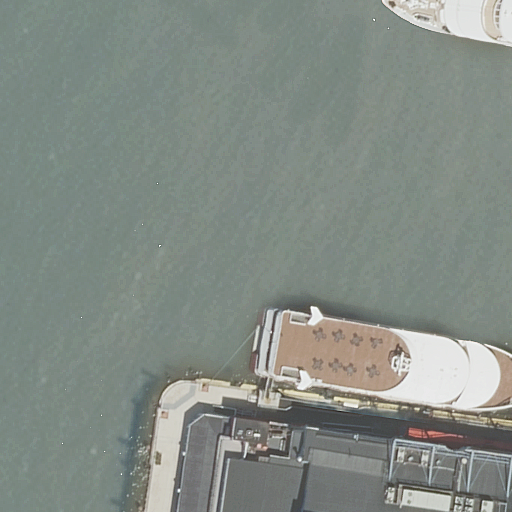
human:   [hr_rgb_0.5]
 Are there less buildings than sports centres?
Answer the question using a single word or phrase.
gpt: no

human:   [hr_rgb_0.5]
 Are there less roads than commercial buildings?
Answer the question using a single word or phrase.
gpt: no

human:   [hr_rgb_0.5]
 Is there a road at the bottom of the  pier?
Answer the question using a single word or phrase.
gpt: no

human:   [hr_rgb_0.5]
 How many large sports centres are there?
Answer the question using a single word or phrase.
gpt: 1

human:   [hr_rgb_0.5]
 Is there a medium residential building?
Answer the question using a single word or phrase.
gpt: no

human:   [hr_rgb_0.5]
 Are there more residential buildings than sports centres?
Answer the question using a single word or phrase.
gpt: no

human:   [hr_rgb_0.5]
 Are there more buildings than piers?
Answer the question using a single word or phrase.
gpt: no

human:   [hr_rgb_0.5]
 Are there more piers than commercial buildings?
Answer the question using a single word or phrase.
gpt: yes

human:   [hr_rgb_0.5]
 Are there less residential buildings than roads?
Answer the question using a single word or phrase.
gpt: no

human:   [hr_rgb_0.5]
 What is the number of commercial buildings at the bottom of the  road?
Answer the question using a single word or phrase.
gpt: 0

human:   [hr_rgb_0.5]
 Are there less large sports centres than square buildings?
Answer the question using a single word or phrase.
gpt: no

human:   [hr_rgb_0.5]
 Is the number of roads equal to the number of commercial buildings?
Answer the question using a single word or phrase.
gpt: no

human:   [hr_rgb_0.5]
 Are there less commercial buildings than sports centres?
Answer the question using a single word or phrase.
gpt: yes

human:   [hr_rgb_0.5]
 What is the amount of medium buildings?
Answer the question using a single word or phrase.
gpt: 0

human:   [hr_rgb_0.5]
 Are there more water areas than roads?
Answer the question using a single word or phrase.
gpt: no

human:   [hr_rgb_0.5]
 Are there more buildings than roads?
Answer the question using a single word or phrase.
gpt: no

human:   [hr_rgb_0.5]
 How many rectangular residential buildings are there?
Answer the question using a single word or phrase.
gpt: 0

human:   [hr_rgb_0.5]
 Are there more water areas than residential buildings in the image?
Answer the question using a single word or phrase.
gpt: no

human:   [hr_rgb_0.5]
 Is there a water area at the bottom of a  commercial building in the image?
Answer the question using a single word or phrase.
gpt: no

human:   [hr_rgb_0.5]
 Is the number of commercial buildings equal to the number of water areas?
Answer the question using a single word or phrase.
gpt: no

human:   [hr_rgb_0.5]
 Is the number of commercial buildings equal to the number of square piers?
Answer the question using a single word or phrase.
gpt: yes

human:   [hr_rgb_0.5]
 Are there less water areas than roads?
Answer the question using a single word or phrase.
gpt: no

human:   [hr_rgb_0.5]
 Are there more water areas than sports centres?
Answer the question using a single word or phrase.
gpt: no

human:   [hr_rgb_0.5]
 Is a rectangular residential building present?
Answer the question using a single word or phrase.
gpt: no

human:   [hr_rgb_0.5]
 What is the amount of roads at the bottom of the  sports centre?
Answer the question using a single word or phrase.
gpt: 0

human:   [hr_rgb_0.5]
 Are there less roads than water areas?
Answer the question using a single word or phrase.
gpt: no

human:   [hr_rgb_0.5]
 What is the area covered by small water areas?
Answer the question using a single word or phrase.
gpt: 0m2

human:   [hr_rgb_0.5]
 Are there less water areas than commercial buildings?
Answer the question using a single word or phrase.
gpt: no

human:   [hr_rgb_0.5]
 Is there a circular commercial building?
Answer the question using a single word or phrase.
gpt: no

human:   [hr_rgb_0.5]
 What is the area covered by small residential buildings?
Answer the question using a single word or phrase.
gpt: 0m2

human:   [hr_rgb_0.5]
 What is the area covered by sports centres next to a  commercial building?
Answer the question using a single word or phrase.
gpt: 0m2

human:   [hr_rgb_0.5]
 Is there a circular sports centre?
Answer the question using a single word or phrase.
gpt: no

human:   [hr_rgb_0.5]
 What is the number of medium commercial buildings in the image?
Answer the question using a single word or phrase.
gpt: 0

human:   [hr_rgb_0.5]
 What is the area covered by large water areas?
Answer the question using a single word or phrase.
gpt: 8863m2

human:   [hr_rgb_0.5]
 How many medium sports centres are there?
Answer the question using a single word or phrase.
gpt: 0

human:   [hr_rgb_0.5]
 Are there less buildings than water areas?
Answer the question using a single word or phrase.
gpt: no

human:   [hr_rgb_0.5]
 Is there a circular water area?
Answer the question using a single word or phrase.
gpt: no